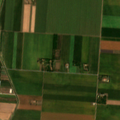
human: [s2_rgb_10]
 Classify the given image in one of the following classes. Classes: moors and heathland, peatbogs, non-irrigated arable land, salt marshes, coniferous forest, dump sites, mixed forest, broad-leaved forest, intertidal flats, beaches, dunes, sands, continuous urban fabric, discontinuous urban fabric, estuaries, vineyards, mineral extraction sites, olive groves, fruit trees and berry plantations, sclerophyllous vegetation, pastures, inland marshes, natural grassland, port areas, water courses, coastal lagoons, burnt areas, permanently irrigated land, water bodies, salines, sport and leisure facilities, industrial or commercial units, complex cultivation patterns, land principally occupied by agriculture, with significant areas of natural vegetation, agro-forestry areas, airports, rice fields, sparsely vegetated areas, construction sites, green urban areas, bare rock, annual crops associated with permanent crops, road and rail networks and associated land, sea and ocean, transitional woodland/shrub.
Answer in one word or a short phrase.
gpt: non-irrigated arable land, complex cultivation patterns